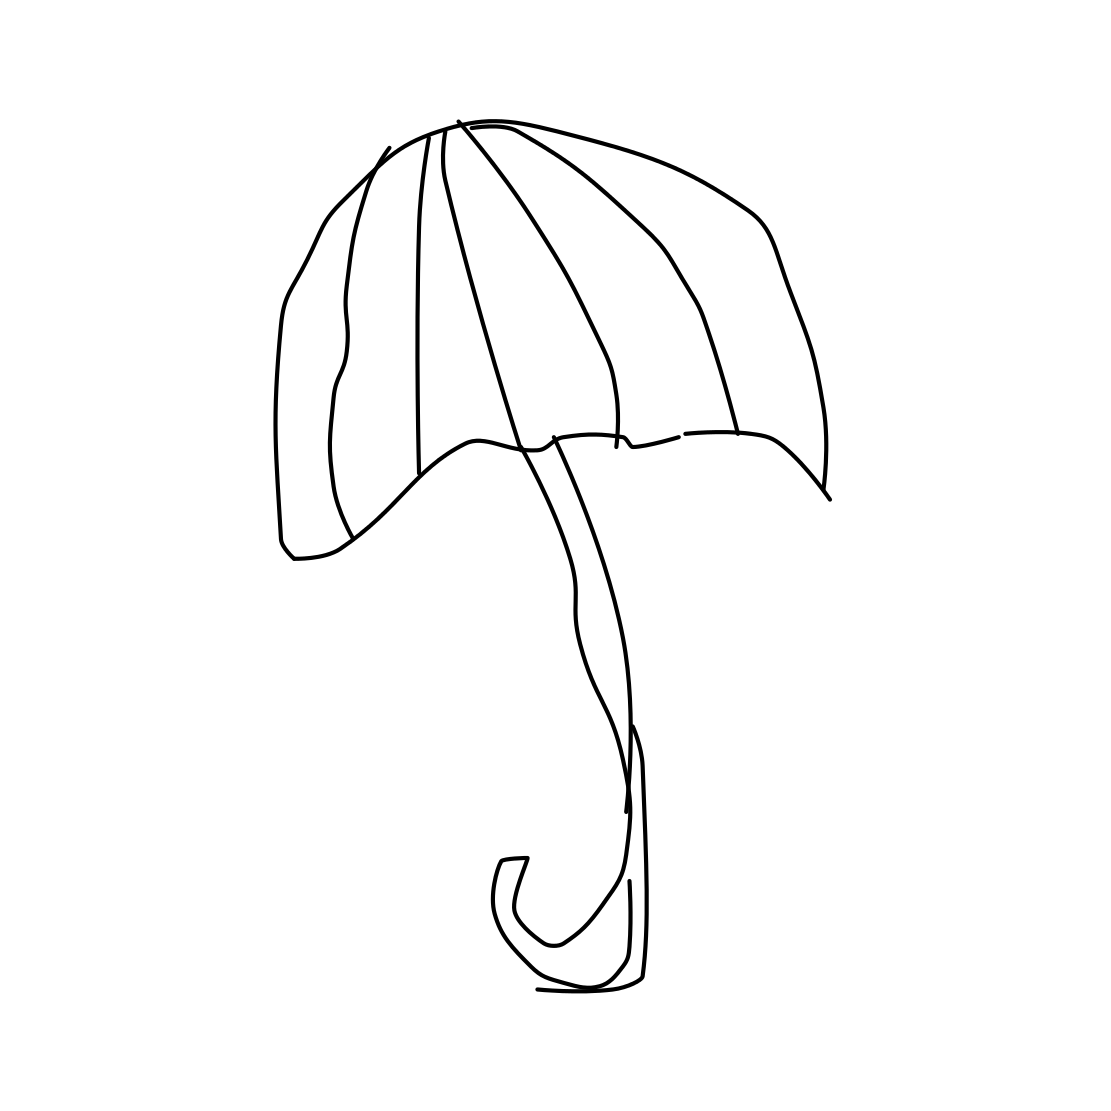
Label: umbrella